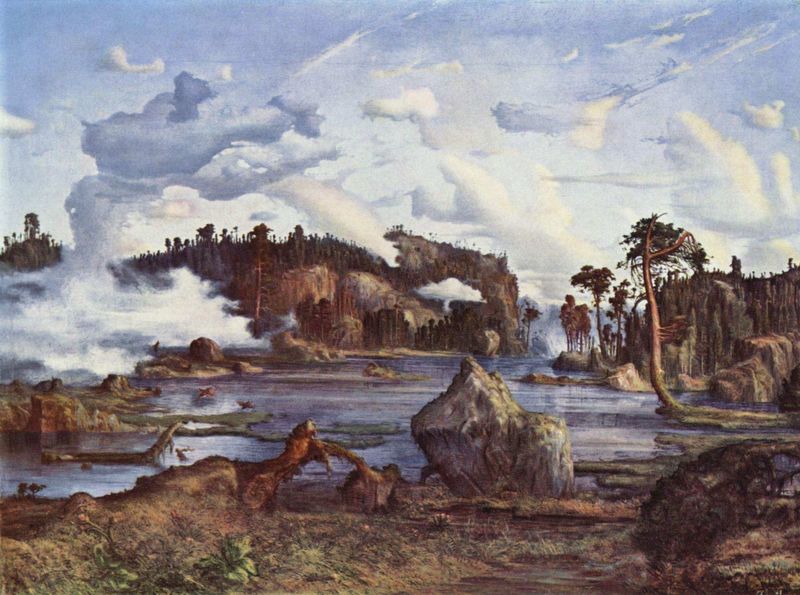
Titel: Waldsee
Künstler: Lars Hertervig
Standort: Oslo
Institution: Nasjonalgalleriet
Schlagwörter: baum, berg, blau, dunkel, felsen, gemälde, gestein, himmel, laub, meer, schatten, vogel, wasser, weiß, wolken, baumstämme, bäume, fluss, grün, landschaft, see, teich, ufer, äste, braun, grau, hell, licht, schwarz, gras, tier, tiere, weg, wiese, wolke, malerei, symbolismus, stein, steine, tod, tot, öl, ast, baumstamm, erde, horizont, hügel, natur, stamm, vögel, gewässer, rauch, boden, insel, land, pflanzen, wald, wasserfall, bewölkt, farbig, bogen, moderne, trocken, berge, fels, dunst, farbe, nebel, steil, enten, idylle, dampf, sturm, stämme, wild, ernst, max ernst, surrealismus, klippe, panorama, neblig, wurzel, algen, moos, abgrund, dali, felsig, sumpf, flora, wurzeln, moor, apokalypse, karg, mystisch, fauna, urwald, felsbrocken, wildnis, schwaden, knorrig, pinien, dürer, fantasie, flußlandschaft, kolonie, zerklüftet, wals, inseln, kliff, utopie, nebelschwaden, karge landschaft, südamerika, endzeit, phantastisch, urlandschaft, apokalyptisch, pfanzen, braun-blautöne, trockenland